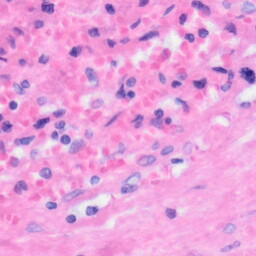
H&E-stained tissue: Liver